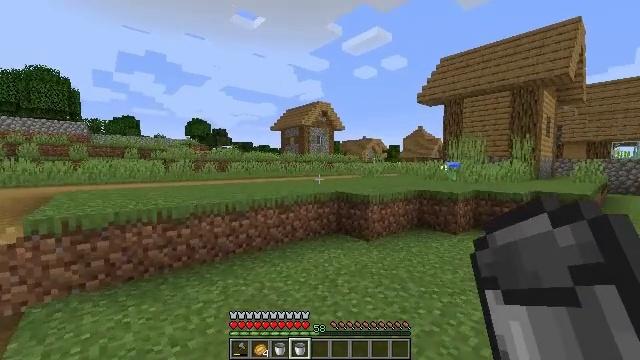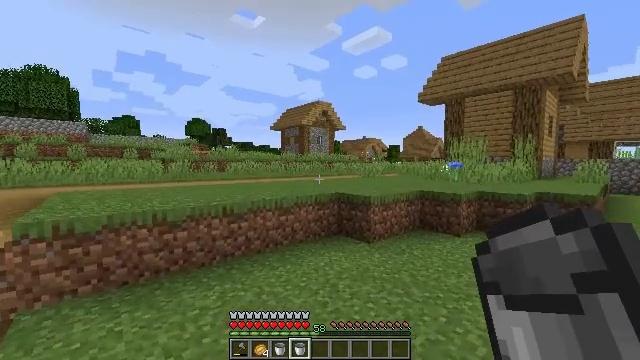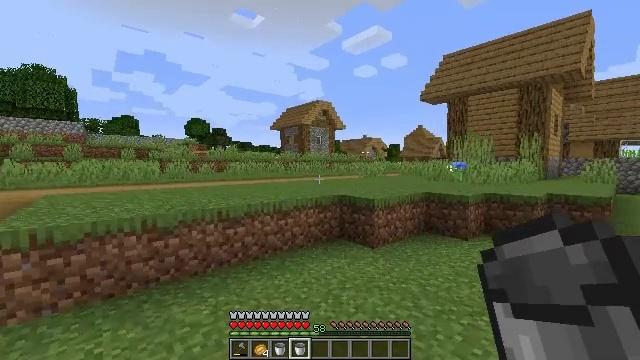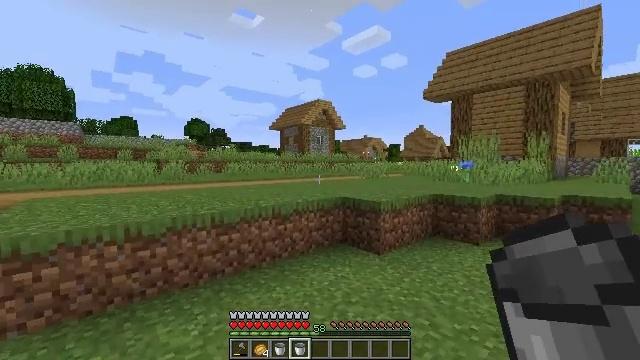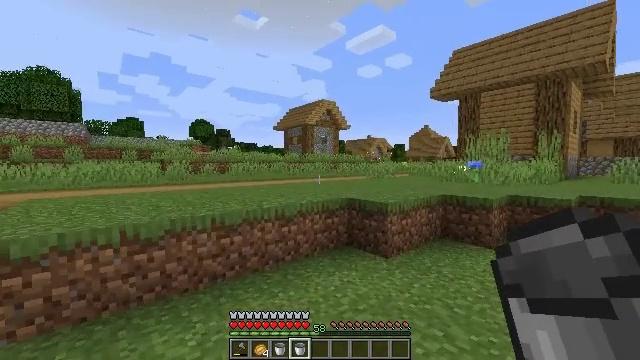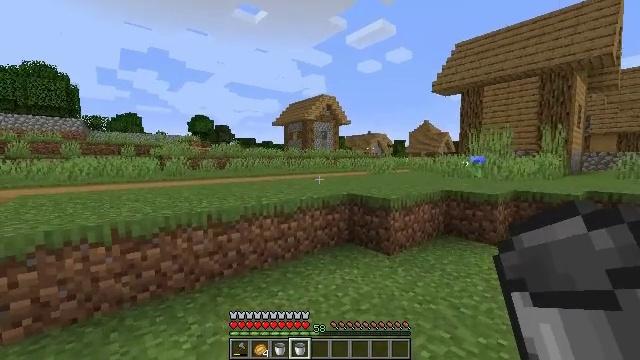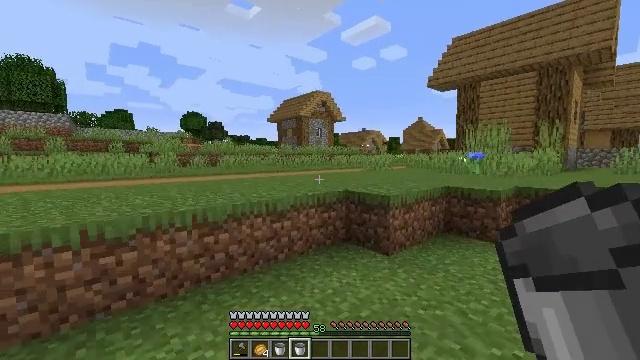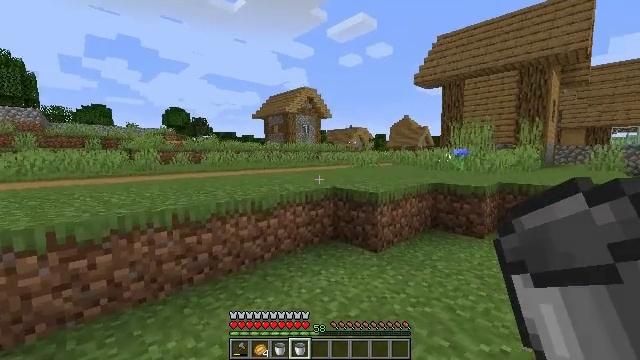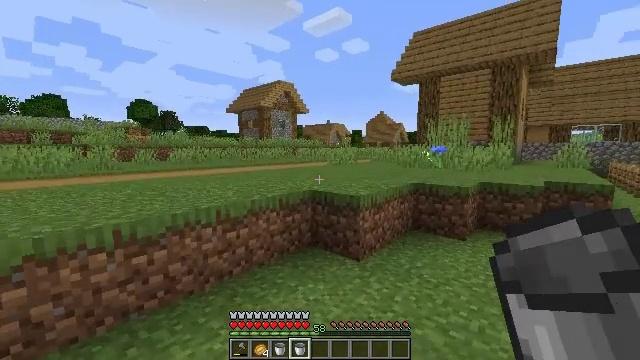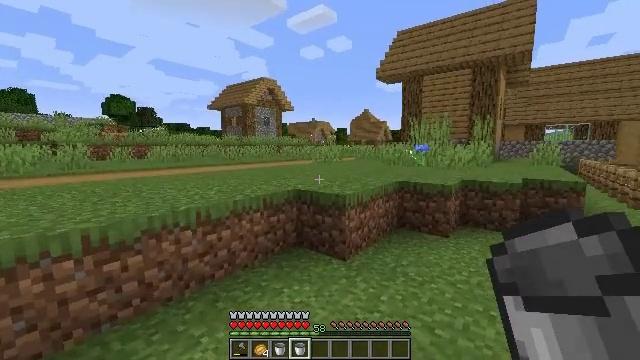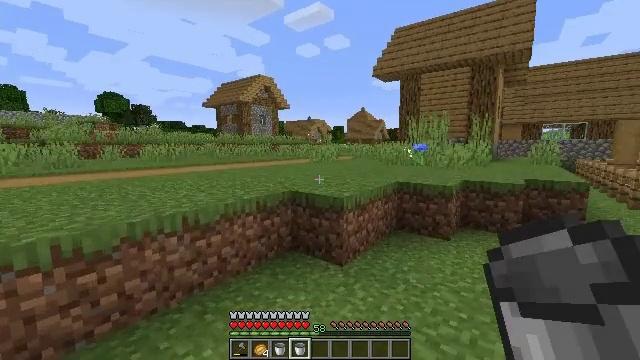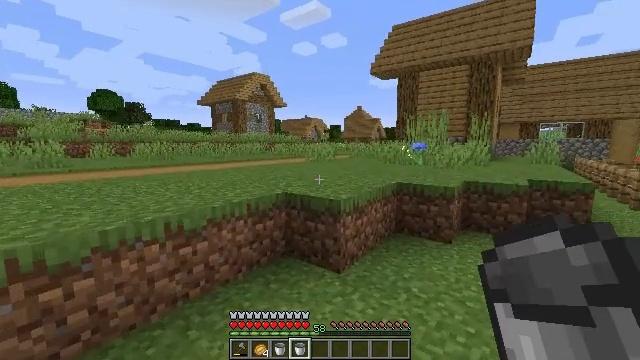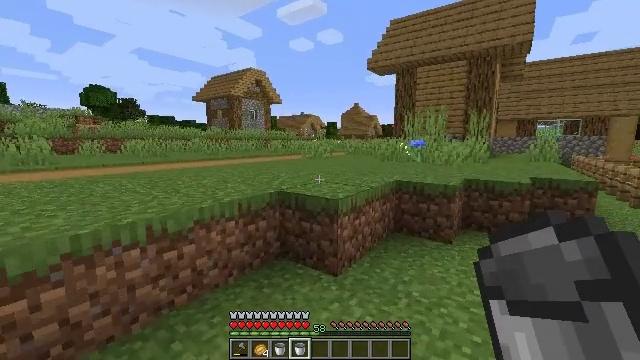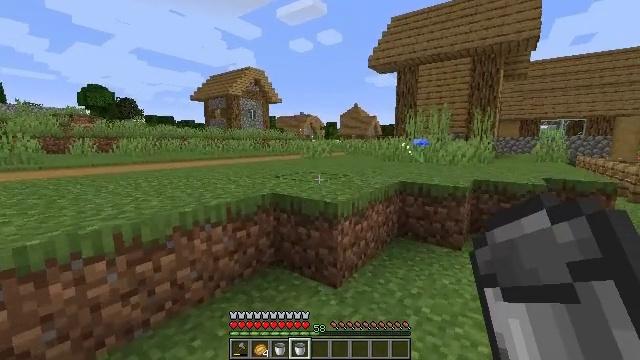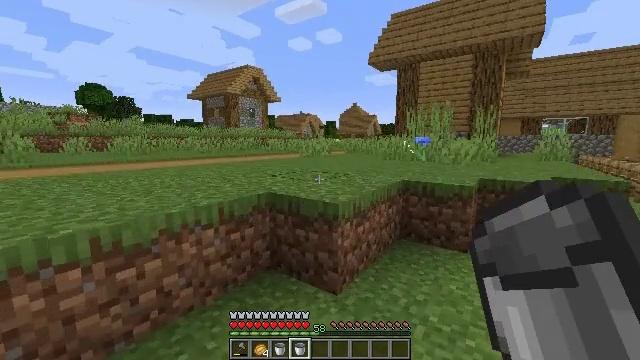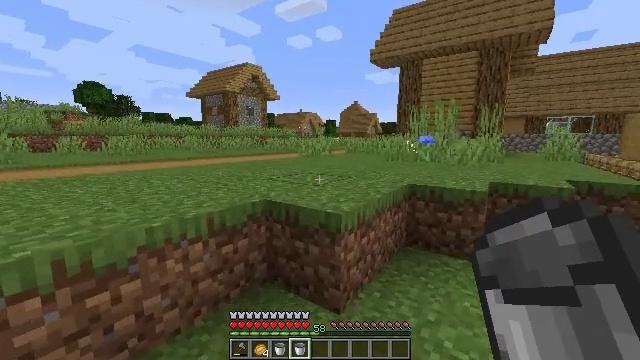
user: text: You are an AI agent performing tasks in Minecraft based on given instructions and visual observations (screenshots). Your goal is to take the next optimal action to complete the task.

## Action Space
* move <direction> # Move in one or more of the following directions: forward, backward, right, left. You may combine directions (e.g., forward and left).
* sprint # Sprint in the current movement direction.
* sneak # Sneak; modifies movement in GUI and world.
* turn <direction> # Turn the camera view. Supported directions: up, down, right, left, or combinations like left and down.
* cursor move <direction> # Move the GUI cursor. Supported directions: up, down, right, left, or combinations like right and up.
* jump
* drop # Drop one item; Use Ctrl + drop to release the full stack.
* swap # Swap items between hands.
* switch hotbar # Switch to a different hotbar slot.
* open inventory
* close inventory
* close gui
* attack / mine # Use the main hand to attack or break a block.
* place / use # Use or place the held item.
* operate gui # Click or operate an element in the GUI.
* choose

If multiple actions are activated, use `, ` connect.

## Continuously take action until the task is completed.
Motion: motion action
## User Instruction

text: Obtain pumpkin seeds from a pumpkin.
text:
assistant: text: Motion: move forward
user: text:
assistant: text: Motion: move forward
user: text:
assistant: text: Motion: move forward
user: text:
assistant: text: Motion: move forward
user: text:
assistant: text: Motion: move forward, turn down
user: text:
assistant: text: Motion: move forward, turn right
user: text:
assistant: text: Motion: move forward, turn right
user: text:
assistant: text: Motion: move forward, turn right
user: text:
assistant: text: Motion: move forward, turn right
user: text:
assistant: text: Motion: move forward
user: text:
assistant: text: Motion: move forward
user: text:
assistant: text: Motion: move forward
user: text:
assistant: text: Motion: move forward
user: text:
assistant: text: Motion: move forward
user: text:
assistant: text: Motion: move forward
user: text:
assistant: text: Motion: move forward
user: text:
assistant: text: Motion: move forward, turn right
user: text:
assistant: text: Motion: move forward
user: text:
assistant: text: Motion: move forward
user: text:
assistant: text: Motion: move forward
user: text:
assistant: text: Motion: move forward, jump
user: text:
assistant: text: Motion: move forward, jump
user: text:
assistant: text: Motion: move forward, jump
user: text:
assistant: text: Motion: move forward, jump
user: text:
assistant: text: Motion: move forward, jump
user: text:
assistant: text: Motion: move forward
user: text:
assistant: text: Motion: move forward
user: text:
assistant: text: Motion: move forward
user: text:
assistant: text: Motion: move forward
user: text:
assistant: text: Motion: move forward